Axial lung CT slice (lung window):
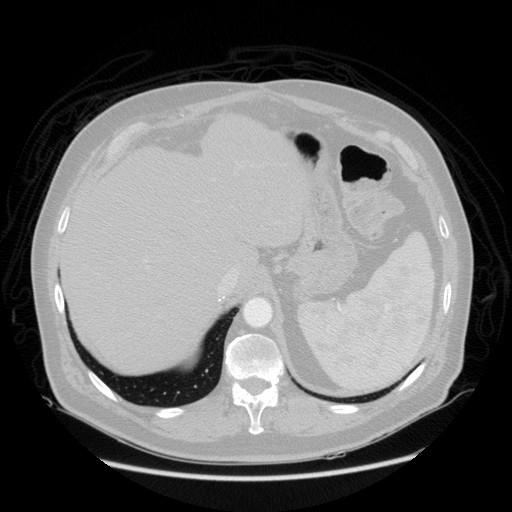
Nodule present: no